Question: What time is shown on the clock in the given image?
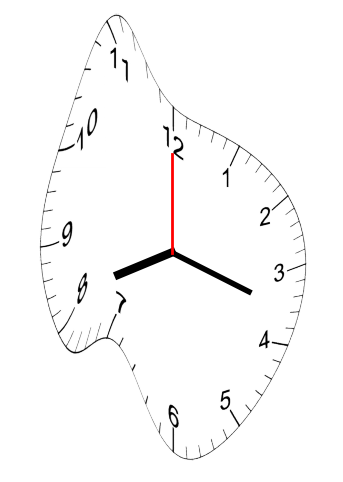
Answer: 08:18:00